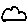
Label: cloud